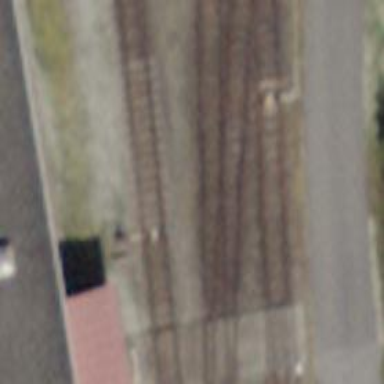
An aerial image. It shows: Railway yard with one track.